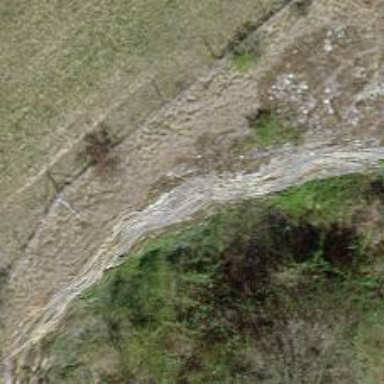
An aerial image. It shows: Cliff in nature.